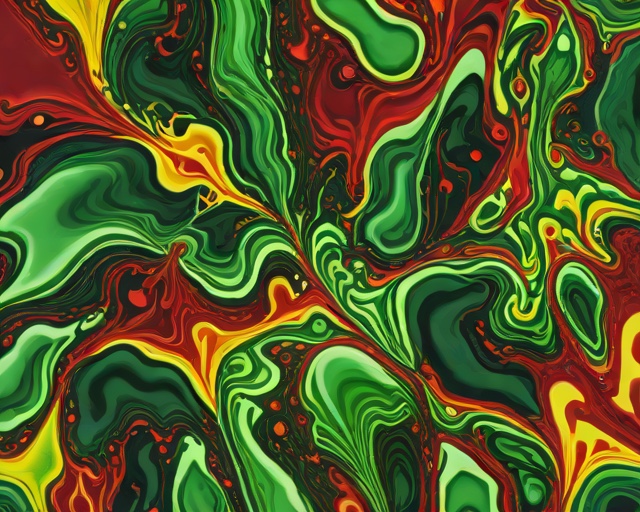
Category: Holiday